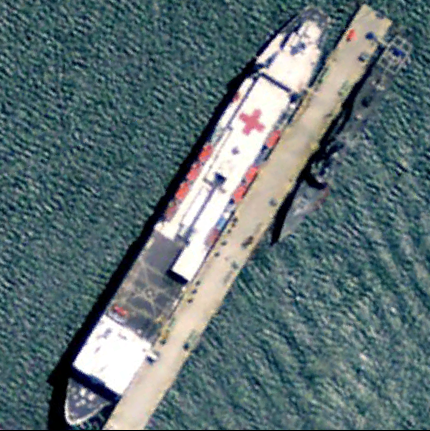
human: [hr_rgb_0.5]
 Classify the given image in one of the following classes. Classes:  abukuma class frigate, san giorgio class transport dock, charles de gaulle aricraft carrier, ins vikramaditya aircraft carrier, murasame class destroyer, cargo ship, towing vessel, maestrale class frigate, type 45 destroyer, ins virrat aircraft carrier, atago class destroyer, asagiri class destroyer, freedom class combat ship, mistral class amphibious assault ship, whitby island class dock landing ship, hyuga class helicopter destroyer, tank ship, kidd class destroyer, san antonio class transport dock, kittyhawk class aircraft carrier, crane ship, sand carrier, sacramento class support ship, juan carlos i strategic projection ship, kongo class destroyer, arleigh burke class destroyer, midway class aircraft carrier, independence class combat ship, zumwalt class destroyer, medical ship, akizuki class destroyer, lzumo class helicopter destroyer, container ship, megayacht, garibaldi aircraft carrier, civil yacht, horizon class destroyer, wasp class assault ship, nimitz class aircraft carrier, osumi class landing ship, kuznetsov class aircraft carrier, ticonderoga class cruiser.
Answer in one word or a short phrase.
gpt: Medical ship